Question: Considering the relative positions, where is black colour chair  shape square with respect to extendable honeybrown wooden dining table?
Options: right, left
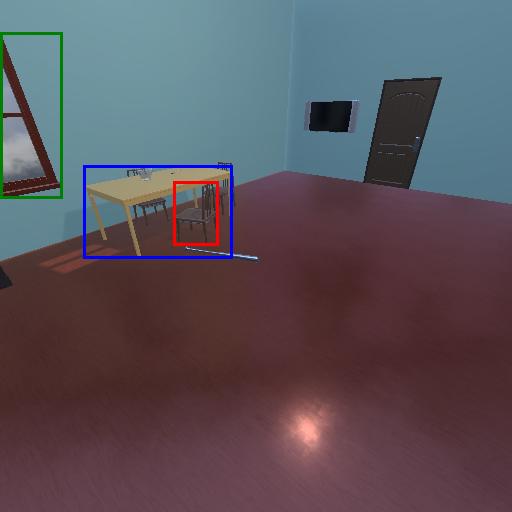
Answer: right